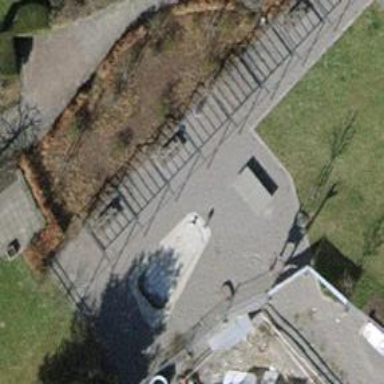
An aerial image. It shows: Playground designed with playground theme on leisure land.